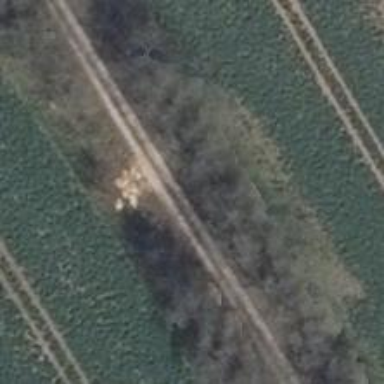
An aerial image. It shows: Row of deciduous broadleaved trees.